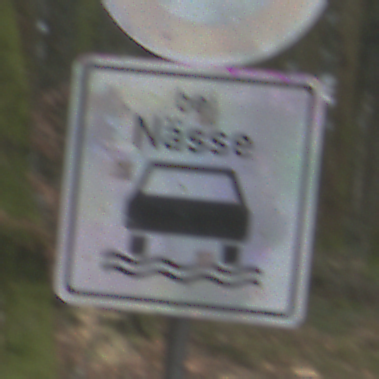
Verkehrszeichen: BeiNaesse
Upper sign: Geschwindigkeit70
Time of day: Midday
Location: Outdoor (Nature)
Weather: Overcast
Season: NotSpecified
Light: Natural